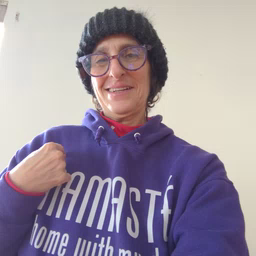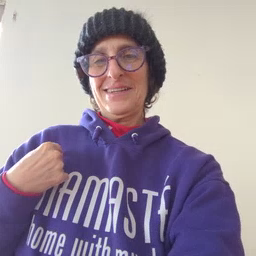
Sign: hate